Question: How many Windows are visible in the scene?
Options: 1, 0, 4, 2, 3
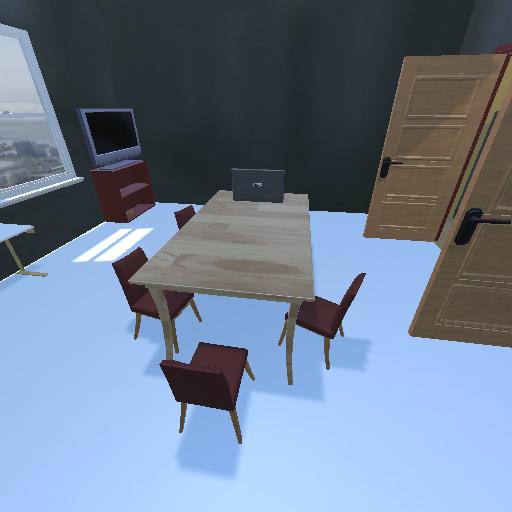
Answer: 1